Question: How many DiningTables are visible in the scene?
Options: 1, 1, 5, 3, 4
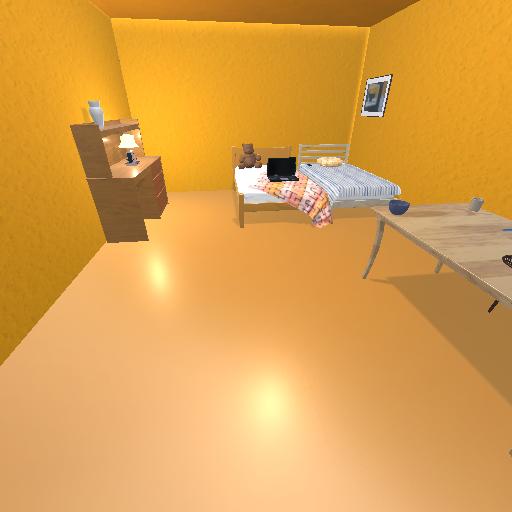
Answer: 1